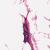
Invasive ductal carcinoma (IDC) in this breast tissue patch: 0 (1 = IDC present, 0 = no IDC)